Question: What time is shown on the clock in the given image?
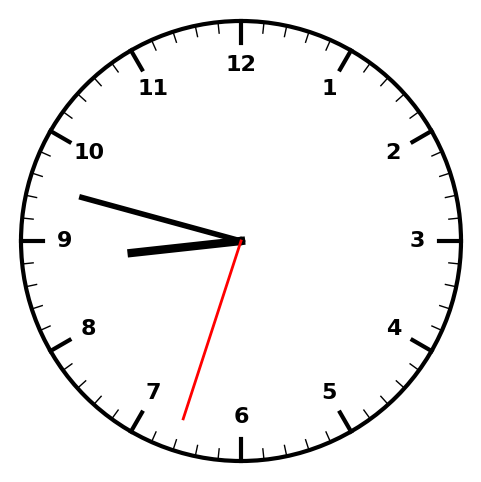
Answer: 08:47:33